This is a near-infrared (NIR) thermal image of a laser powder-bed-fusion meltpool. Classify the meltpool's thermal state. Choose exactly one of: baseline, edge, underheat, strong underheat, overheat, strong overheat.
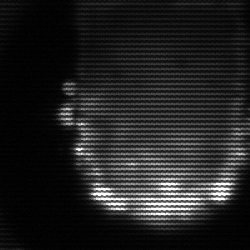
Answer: baseline